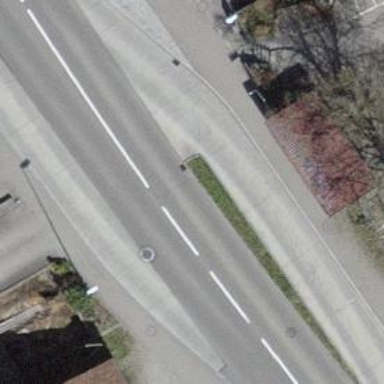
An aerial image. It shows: Bus stop equipped with public transport stop position.